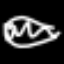
Label: squiggle